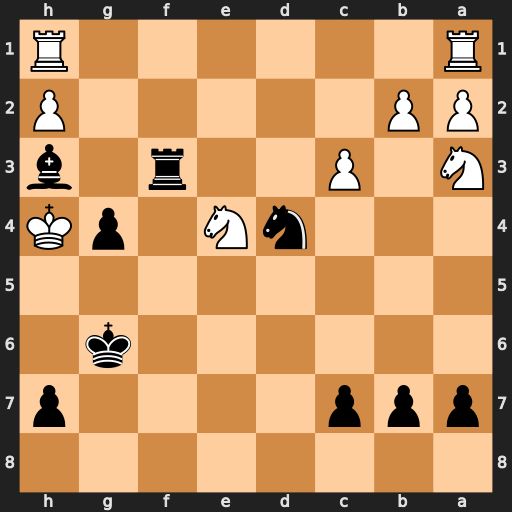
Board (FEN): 8/ppp4p/6k1/8/3nN1pK/N1P2r1b/PP5P/R6R
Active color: b
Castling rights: -
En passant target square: -
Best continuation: Nf5#